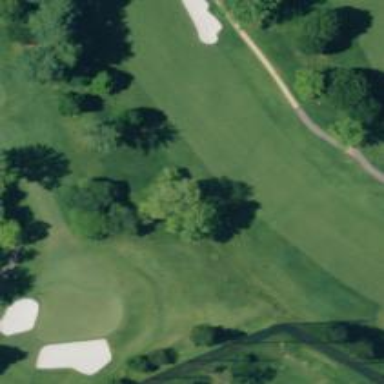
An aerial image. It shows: View of golf hole.